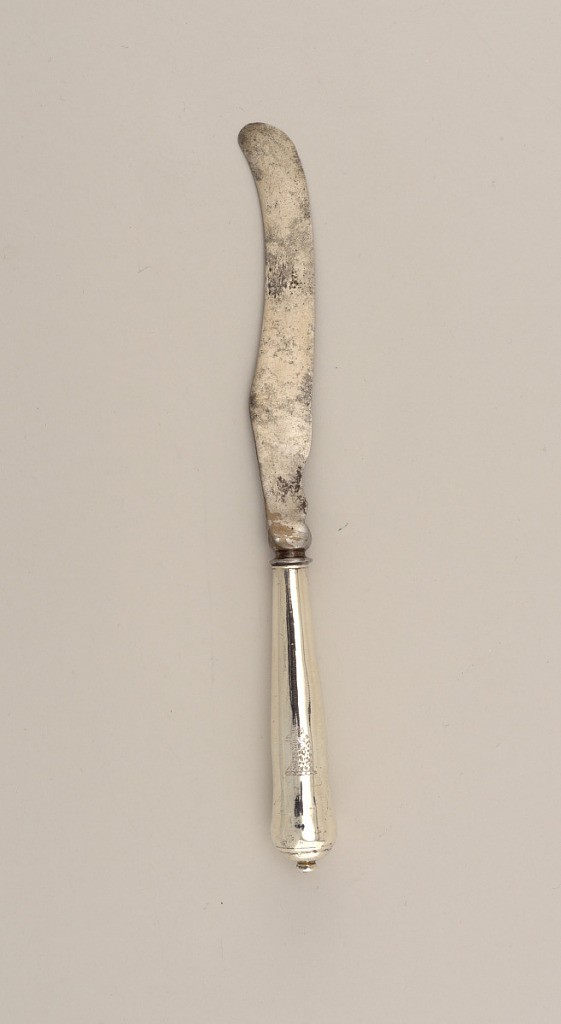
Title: Knife with Gryphon's Head Engraving
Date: ca. 1700
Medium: silver, steel
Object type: knife
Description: Scimitar-shaped blade, shaped bolster. Tapered plain silver cylindrical seamed handle with rounded end and raised button. Engraved with unidentified crest depicting a gryphon's head.